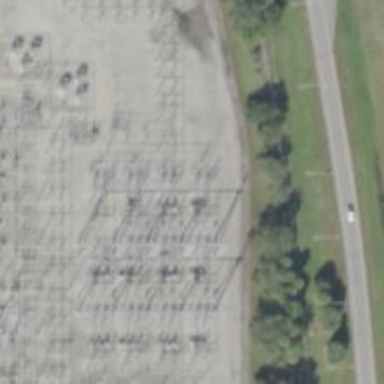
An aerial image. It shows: Switch for power supply.